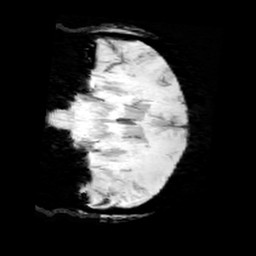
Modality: SWI
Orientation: coronal
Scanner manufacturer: siemens
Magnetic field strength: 3 T
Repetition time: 0.03 s
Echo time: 0.02 s